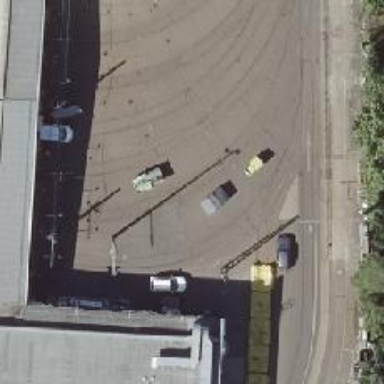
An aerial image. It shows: Tram railway running through service yard with electrified contact lines.